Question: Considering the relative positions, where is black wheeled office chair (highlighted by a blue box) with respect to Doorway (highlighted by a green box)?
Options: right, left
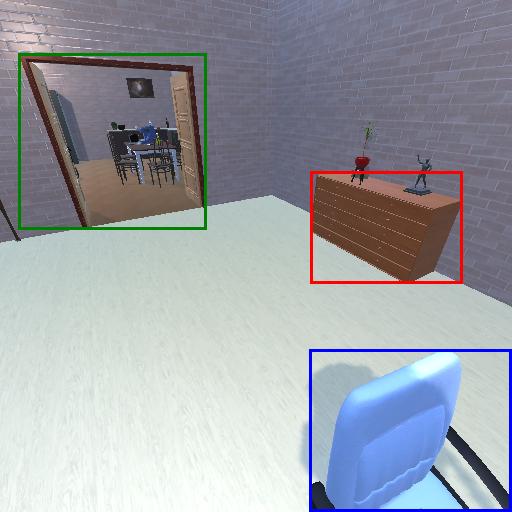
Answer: right